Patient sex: M
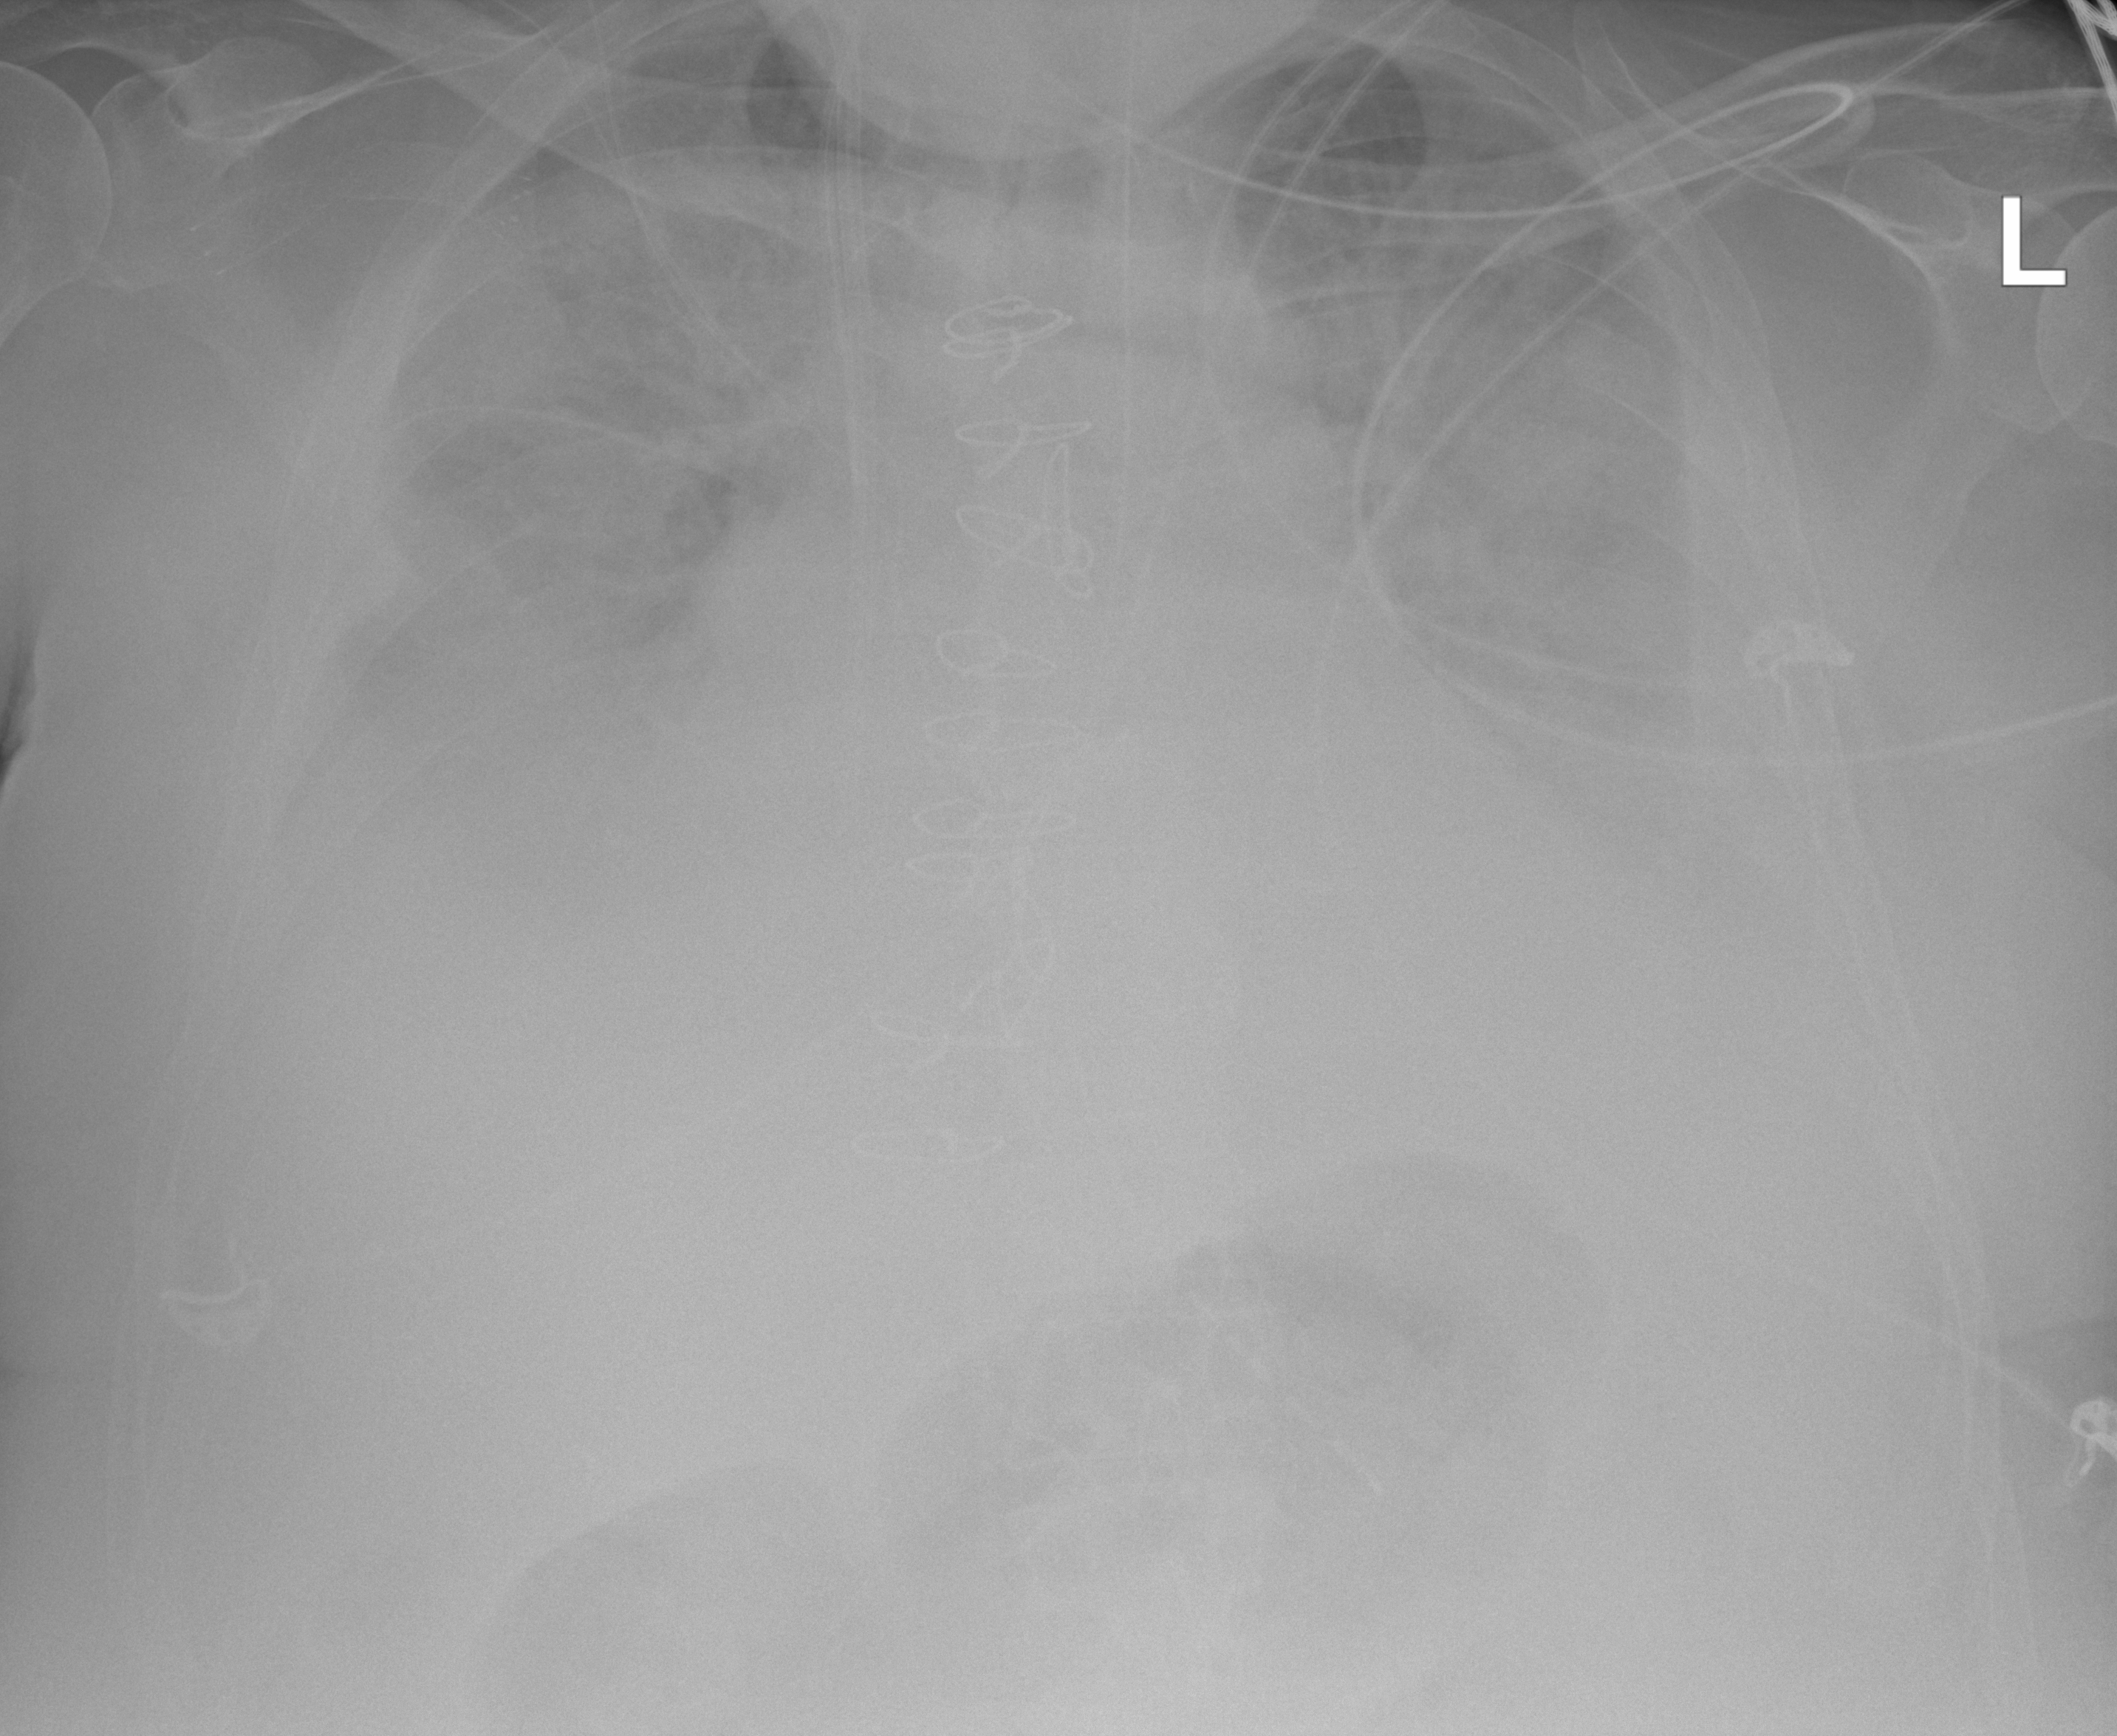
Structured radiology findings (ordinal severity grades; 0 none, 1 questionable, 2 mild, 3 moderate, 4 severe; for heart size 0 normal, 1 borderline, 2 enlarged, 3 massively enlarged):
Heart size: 2
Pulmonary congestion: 4
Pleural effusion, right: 3
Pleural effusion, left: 3
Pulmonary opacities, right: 3
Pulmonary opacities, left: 3
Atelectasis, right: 3
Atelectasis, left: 3